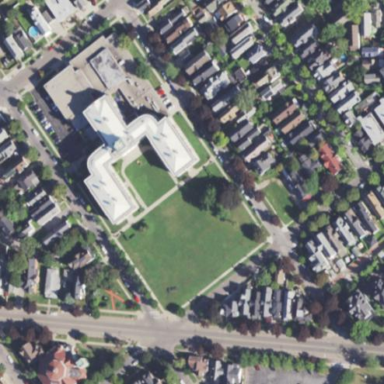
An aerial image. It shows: School.